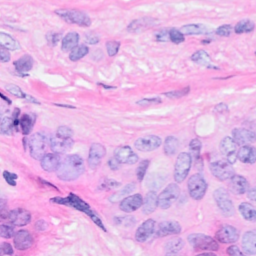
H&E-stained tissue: Breast